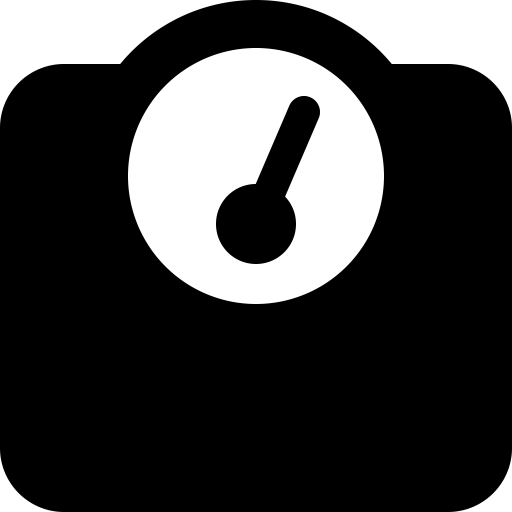
Tags: icon, FontAwesome, fa-icon, solid, weight, scale